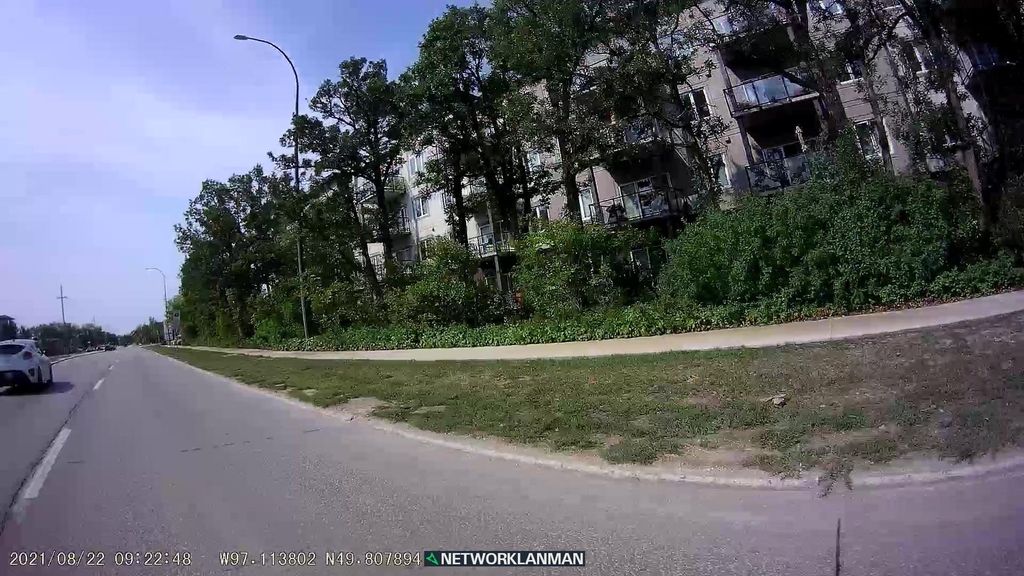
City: winnipeg